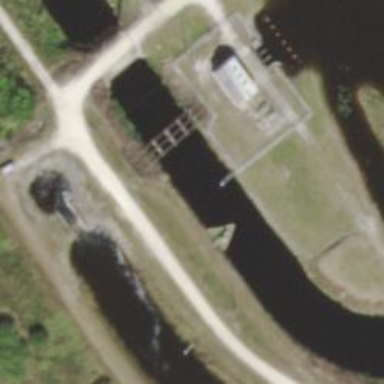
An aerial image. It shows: Bridge over canal.